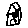
Label: house